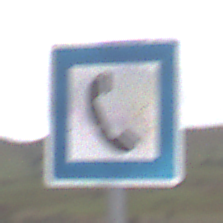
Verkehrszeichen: Fernsprecher
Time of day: Midday
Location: Outdoor (Nature)
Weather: Overcast
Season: NotSpecified
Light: Natural